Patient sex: F
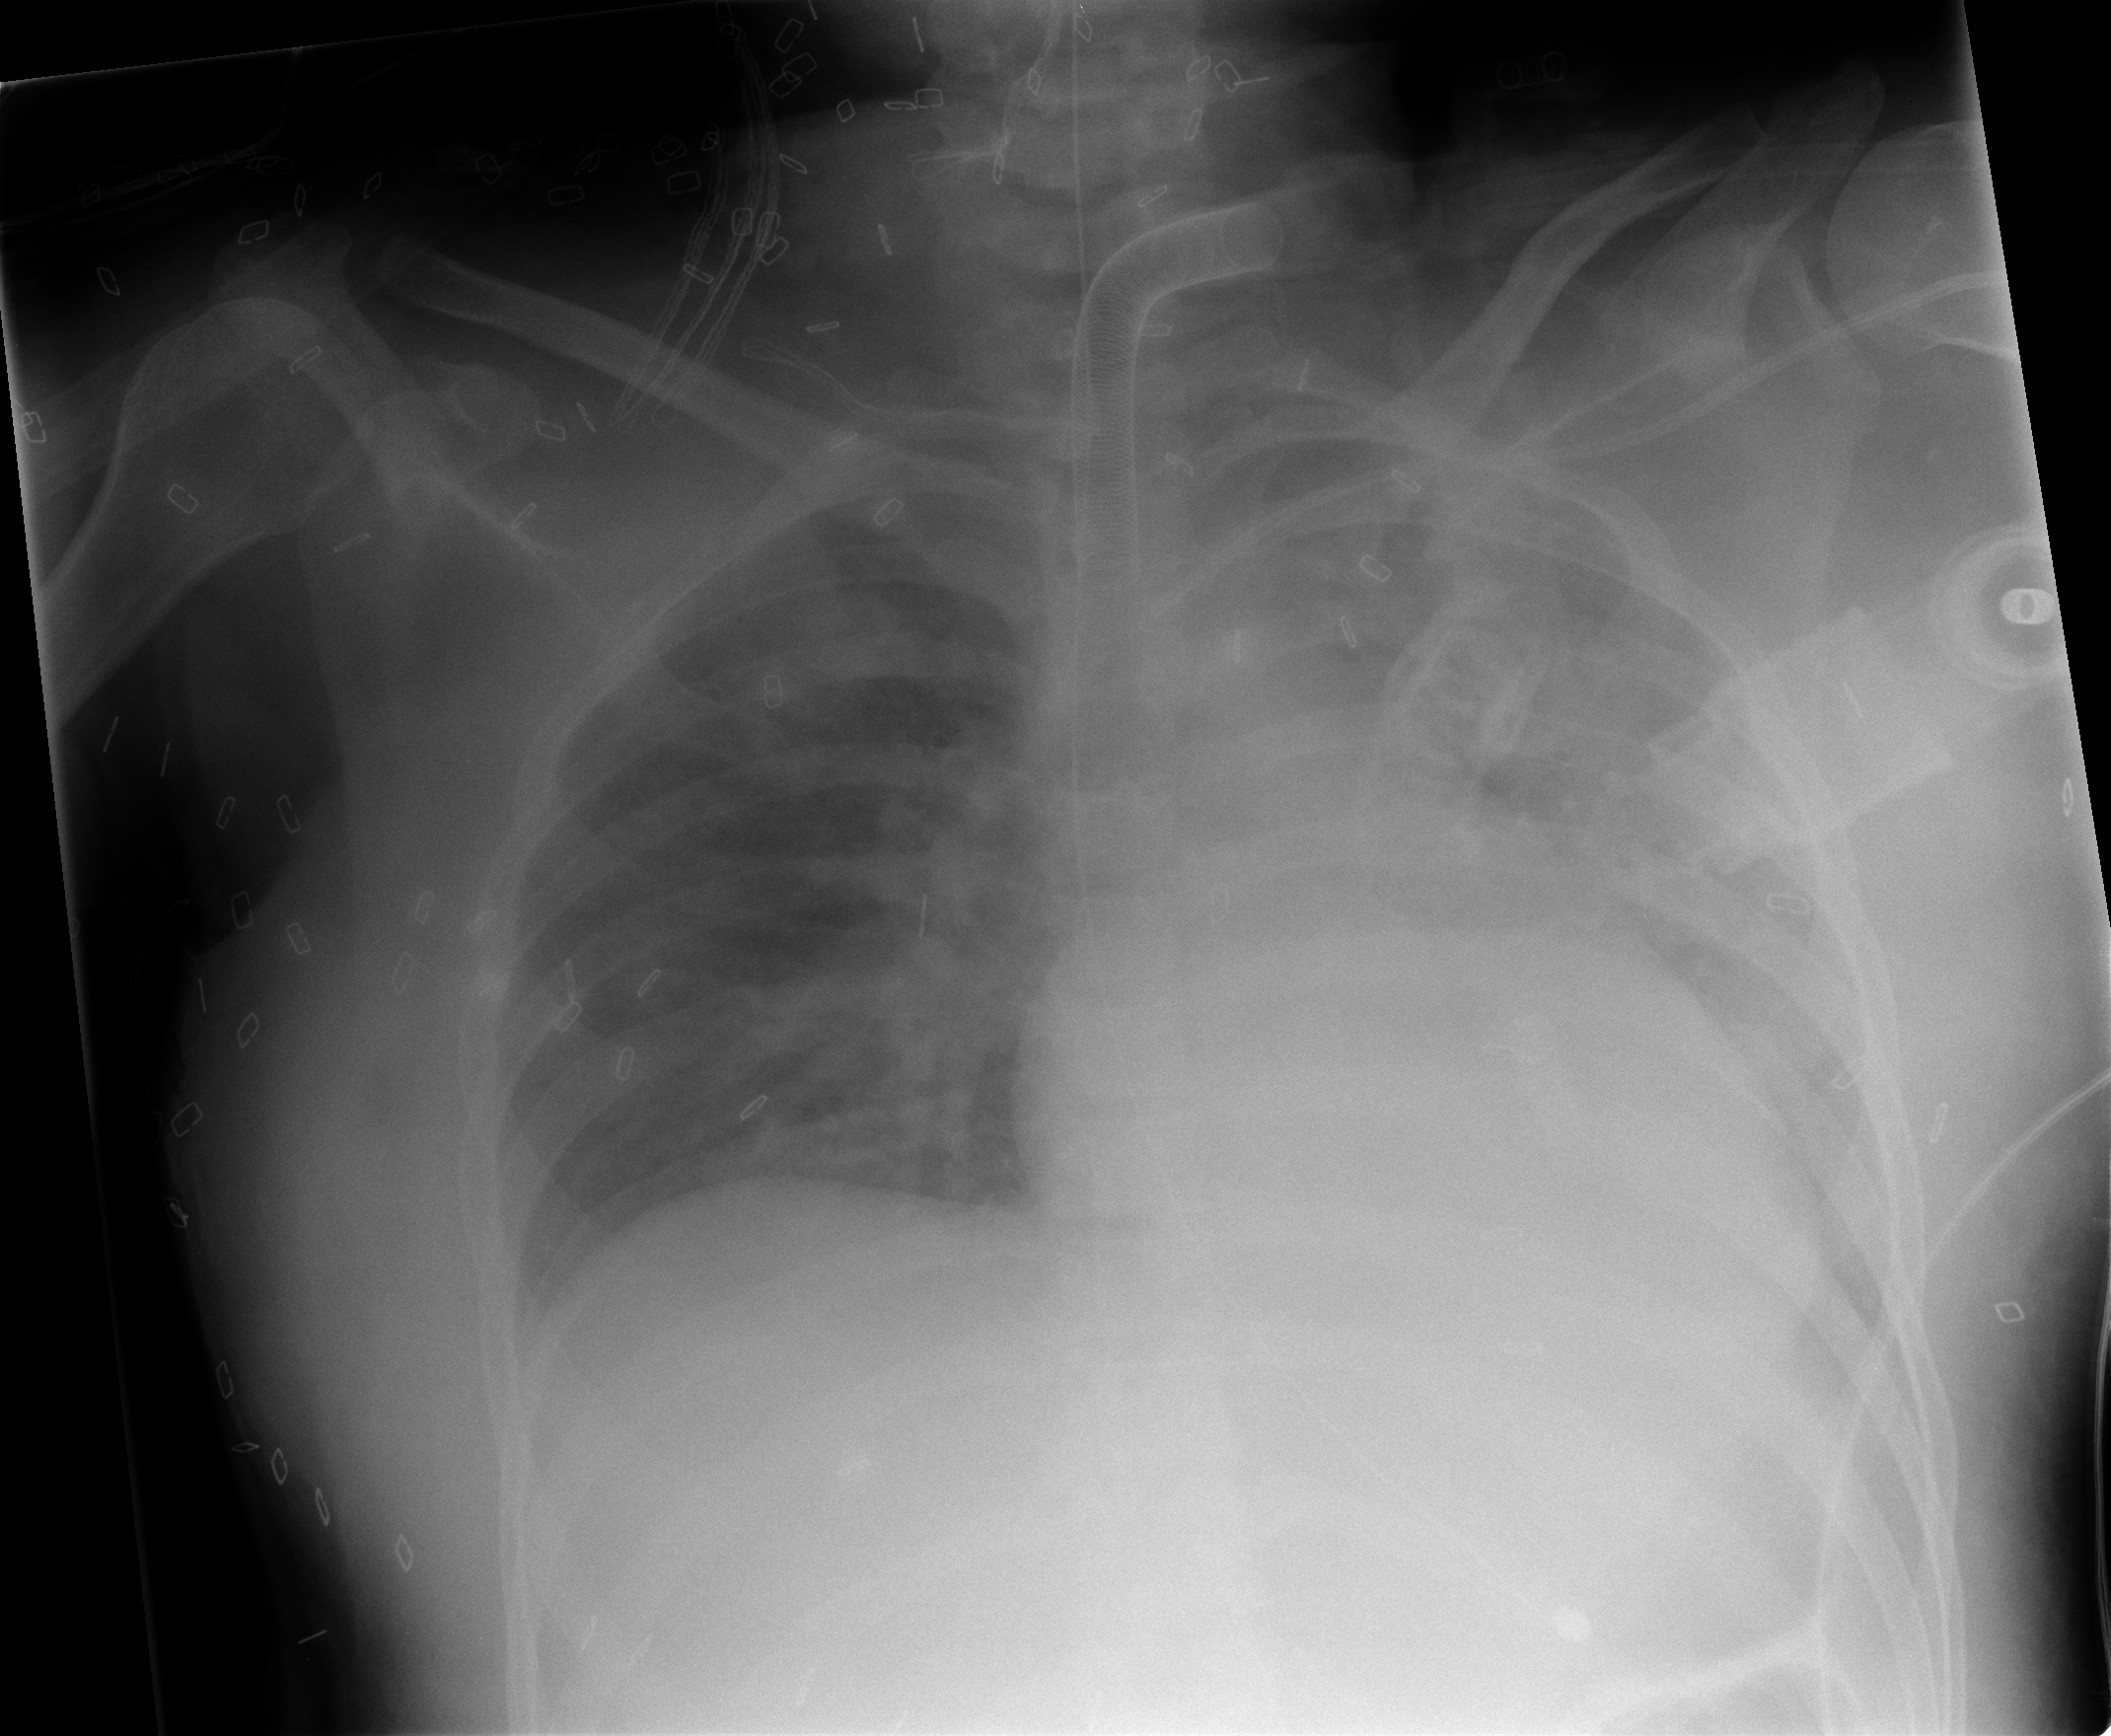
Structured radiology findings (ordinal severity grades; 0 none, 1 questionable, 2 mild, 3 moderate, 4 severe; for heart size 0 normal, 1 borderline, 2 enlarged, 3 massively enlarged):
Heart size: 2
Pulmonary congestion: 0
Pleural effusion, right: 0
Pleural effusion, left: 2
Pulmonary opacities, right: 2
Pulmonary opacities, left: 3
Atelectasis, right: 0
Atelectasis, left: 2